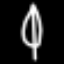
Label: leaf